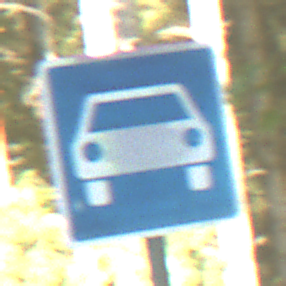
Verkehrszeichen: Kraftfahrstrasse
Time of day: MorningAfternoon
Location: Outdoor (Nature)
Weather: Clear
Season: NotSpecified
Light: Natural